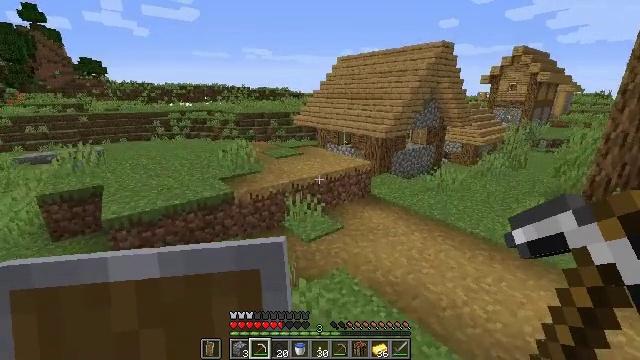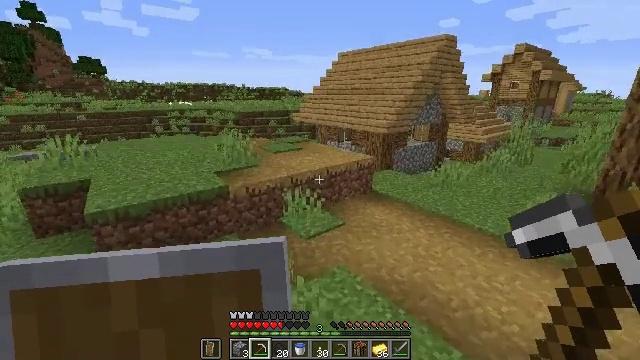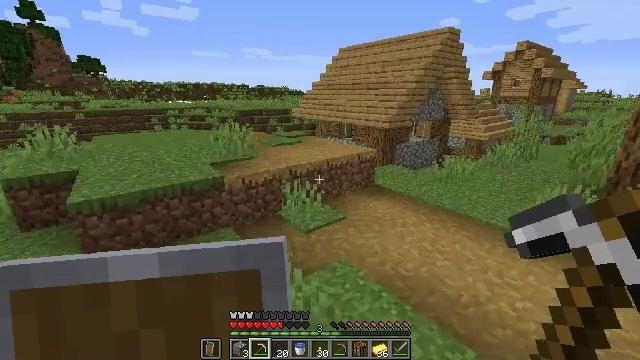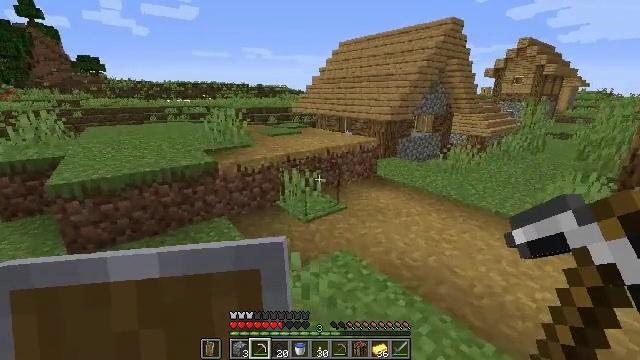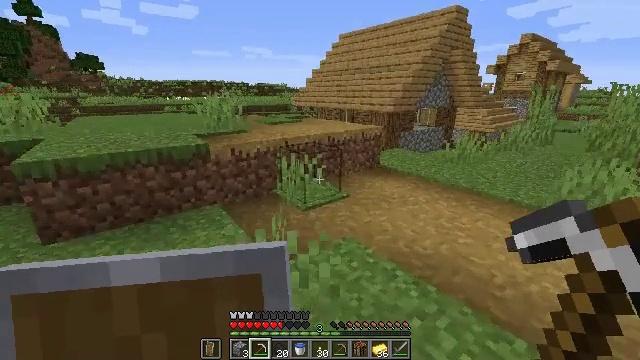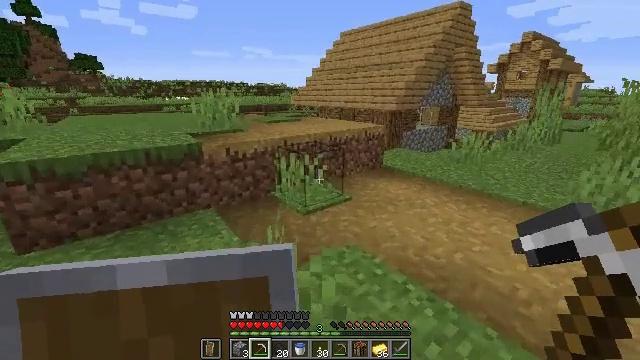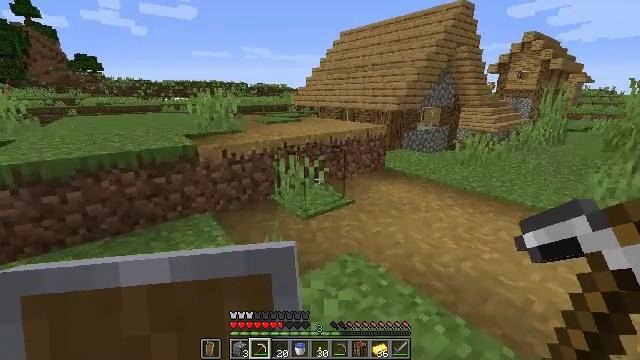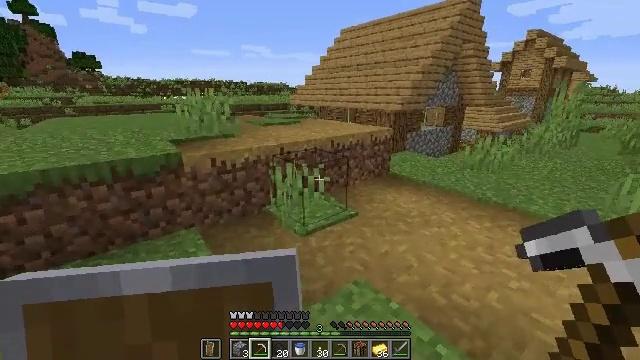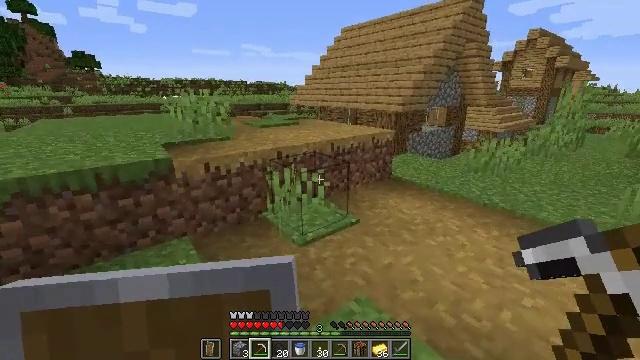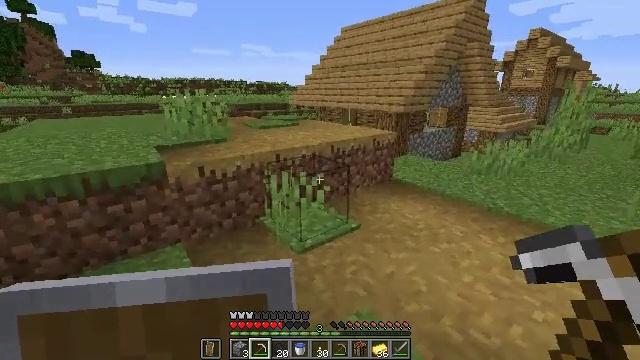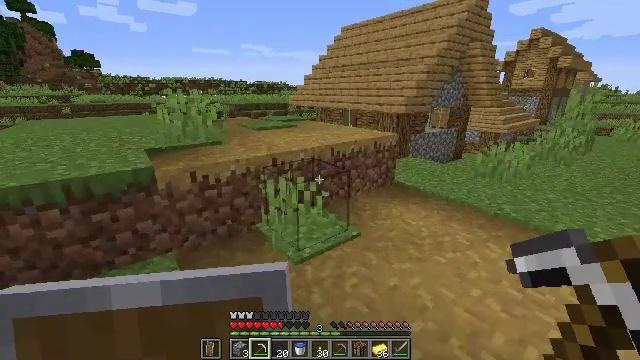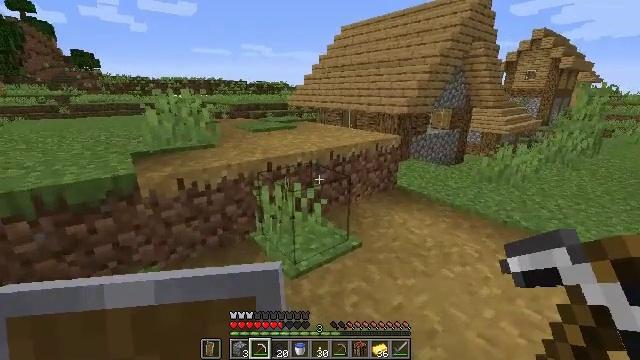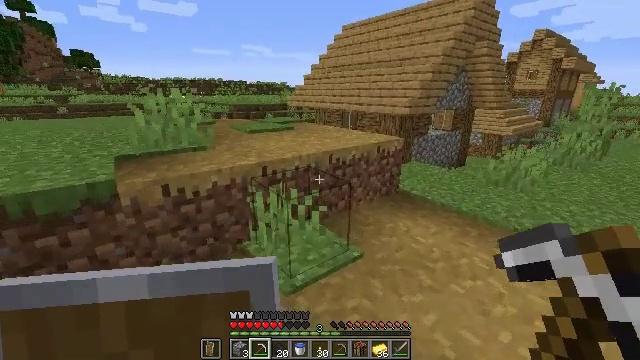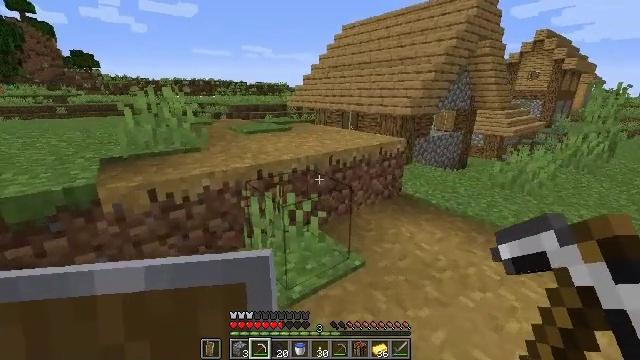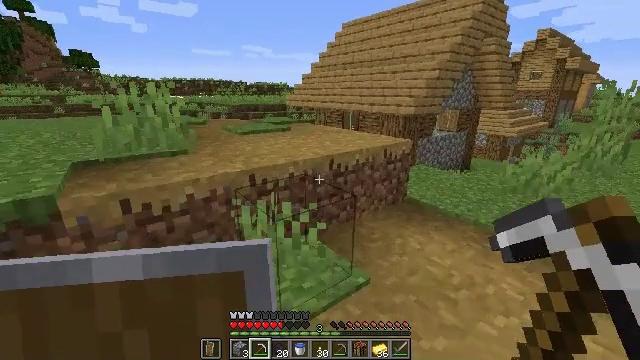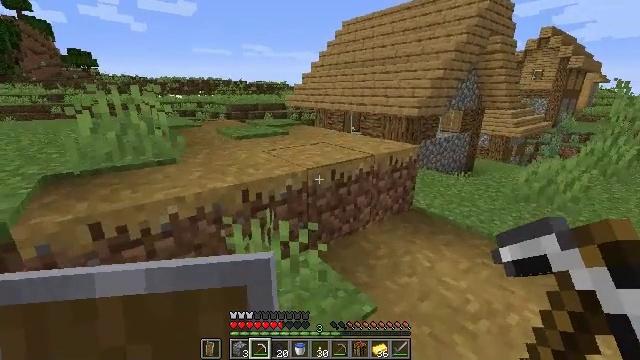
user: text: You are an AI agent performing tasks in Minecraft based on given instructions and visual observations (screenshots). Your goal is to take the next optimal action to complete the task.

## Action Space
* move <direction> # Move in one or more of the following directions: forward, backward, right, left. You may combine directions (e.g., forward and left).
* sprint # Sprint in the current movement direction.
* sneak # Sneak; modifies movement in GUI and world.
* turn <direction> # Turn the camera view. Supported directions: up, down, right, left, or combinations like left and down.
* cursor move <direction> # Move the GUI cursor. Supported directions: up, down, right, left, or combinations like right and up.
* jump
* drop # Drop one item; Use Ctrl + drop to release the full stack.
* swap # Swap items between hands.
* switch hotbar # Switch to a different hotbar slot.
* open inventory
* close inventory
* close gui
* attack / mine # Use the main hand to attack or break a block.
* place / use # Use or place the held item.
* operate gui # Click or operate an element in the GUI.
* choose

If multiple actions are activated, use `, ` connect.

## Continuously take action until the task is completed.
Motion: motion action
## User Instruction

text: Craft a pair of golden leggings at the crafting table.
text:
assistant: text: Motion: move forward
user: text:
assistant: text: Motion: move forward
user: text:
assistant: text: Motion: move forward
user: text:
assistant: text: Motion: move forward
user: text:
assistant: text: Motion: move forward
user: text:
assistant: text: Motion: move forward
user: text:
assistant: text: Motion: move forward
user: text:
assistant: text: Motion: move forward
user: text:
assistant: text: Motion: move forward
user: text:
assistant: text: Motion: move forward
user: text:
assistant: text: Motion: move forward
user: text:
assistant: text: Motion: move forward
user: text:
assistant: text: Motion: move forward
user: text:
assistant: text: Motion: move forward
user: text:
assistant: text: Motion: move forward
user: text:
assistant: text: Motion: move forward
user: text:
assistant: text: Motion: move forward
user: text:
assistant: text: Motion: move forward
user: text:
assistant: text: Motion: move forward
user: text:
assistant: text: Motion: move forward
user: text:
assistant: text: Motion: move forward
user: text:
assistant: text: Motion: move forward
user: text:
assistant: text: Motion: move forward
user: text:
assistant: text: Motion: move forward
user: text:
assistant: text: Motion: move forward
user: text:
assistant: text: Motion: move forward, jump
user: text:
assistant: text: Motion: move forward, jump
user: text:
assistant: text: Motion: move forward, jump
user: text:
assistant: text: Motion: move forward, jump
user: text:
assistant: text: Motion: move forward, jump